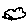
Label: cloud